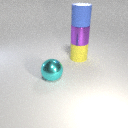
large yellow rubber cylinder below large blue rubber cylinder